Field crop: tomato
Growth stage: 1
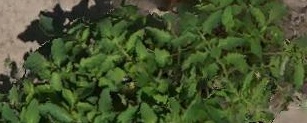
Species: tomato